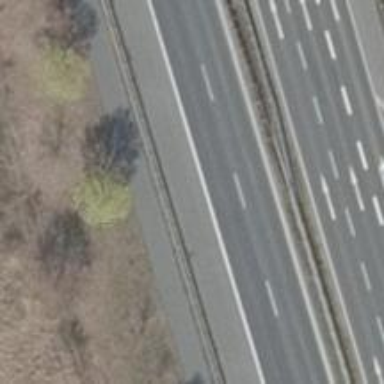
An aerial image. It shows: Asphalt road classified as primary highway which is motorroad.